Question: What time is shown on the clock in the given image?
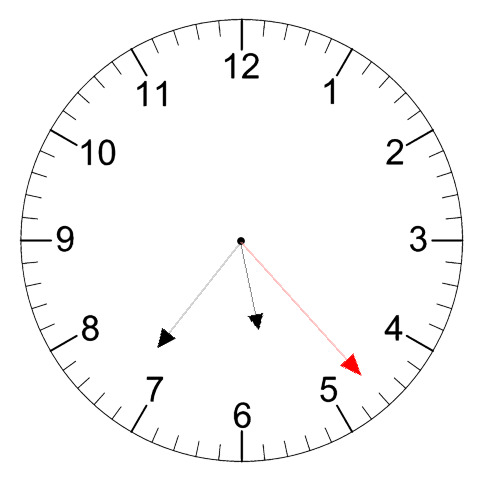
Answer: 05:36:23